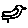
Label: bird